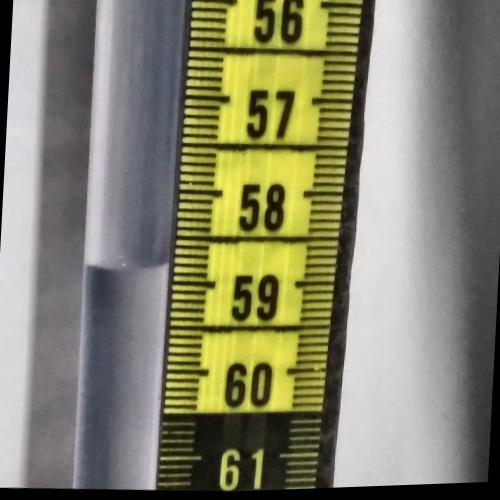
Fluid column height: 58.8 cm